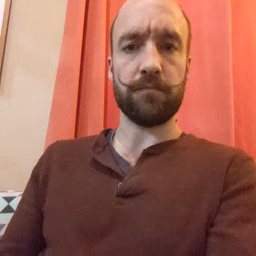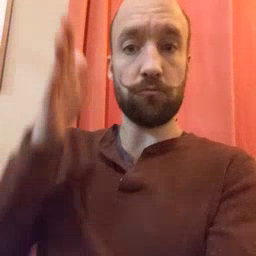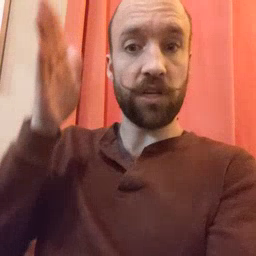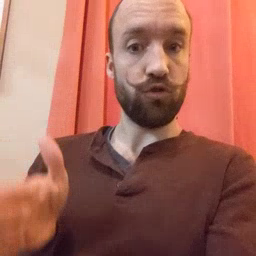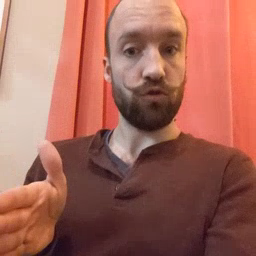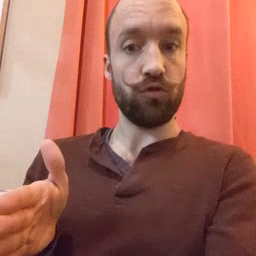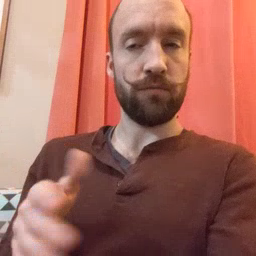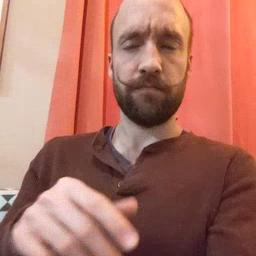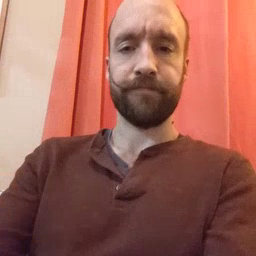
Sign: person